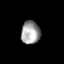
Tissue: lung
Cell type: Endothelial cells
Senescence score: 0.2315
Nuclear area (px): 432
Mean DAPI intensity: 158.551